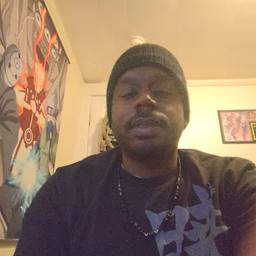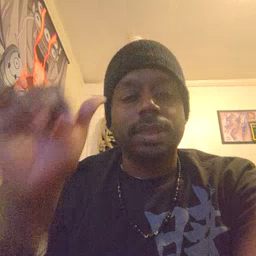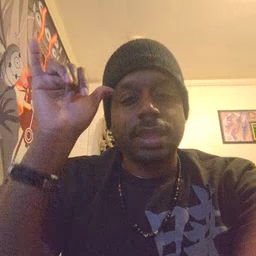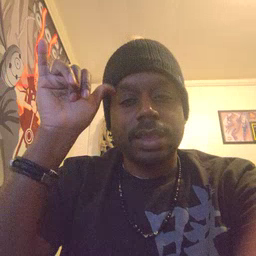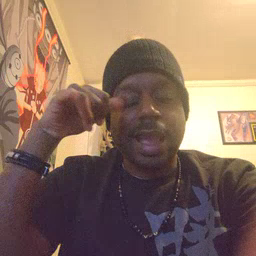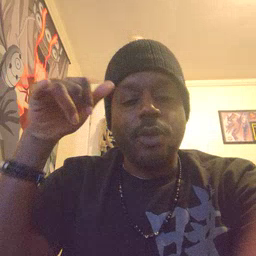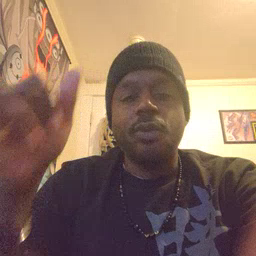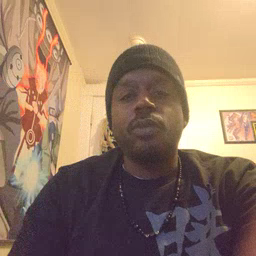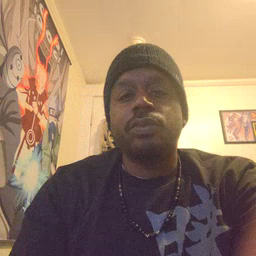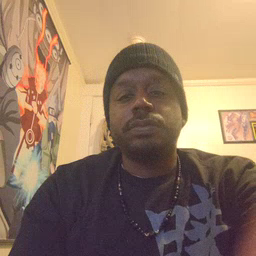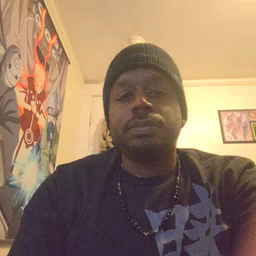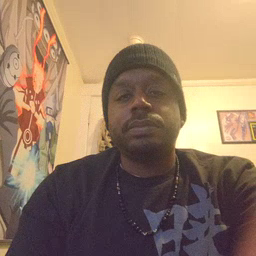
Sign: cow